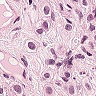
Metastatic tissue present: yes